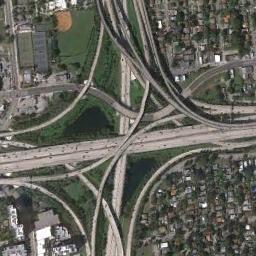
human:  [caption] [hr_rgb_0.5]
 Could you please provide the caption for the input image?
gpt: There are many trees and buildings beside the overpass .

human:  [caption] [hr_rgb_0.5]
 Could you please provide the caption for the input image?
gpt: Here are two parallel overpasses, And there are many cars on the overpasses .

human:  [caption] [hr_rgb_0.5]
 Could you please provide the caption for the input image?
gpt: The directional overpass is over the roads in the city .

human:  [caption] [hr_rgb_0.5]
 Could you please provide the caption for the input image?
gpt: The overpass is on the grass next to some houses .

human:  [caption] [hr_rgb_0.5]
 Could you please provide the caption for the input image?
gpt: There are many buildings and green meadows beside the overpass .